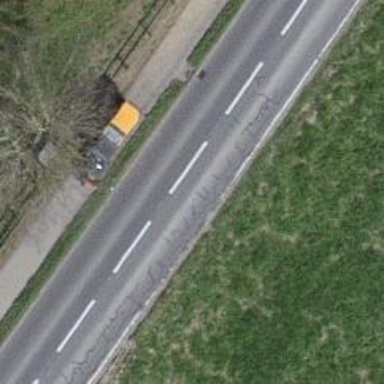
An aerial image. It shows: Secondary road with cycle track on the right.